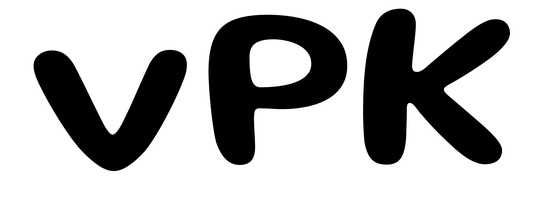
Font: Gluten_Medium